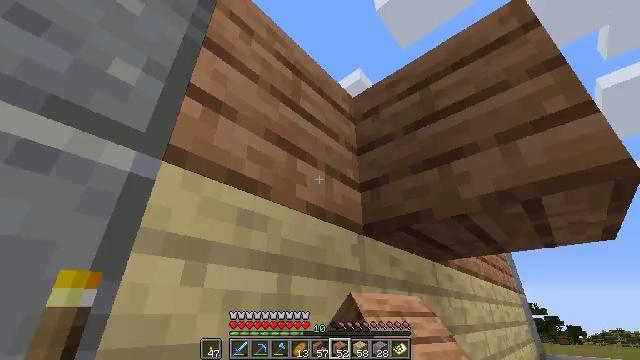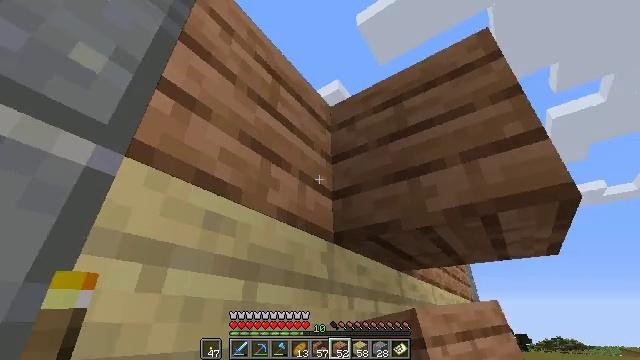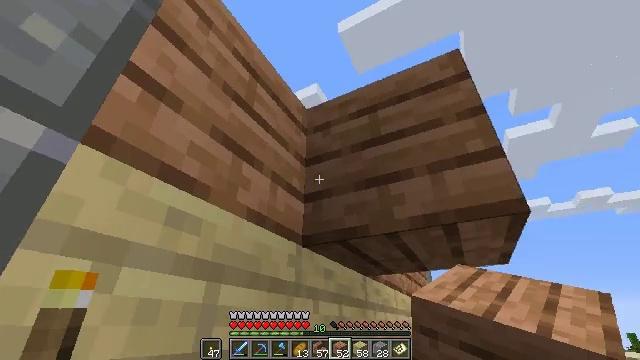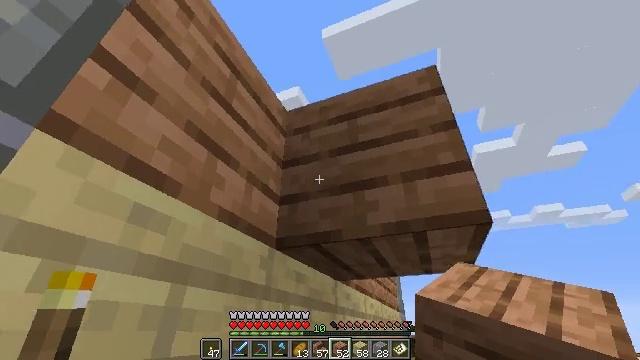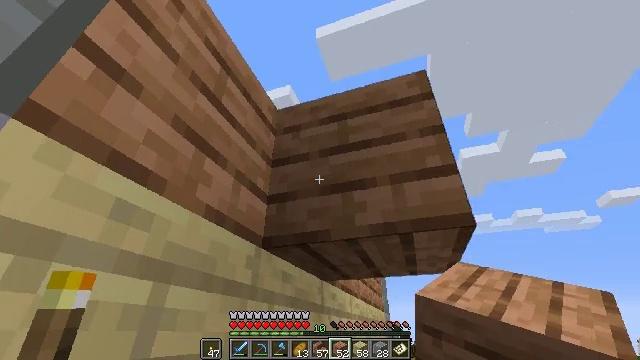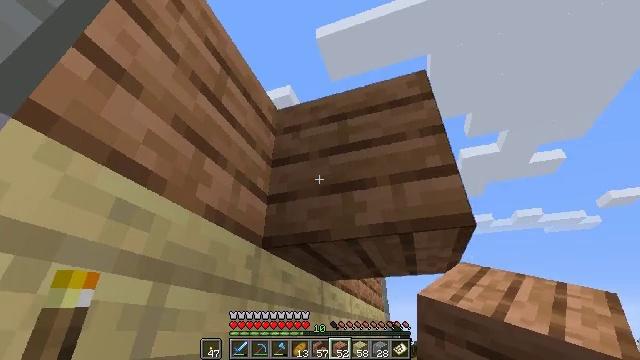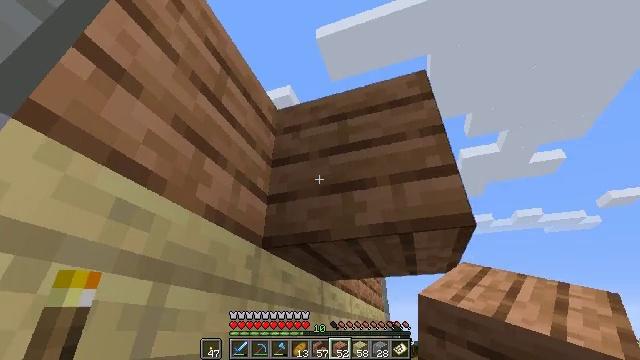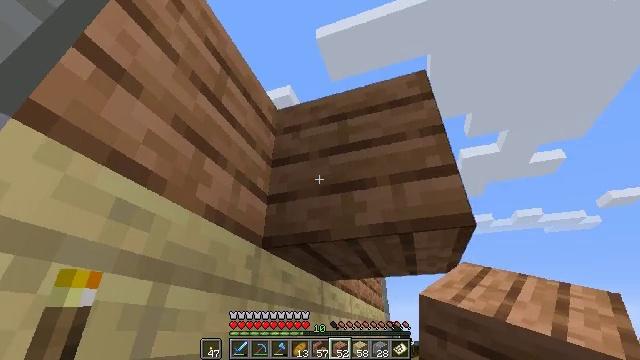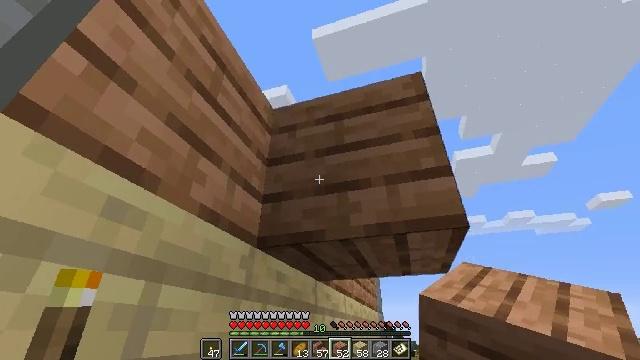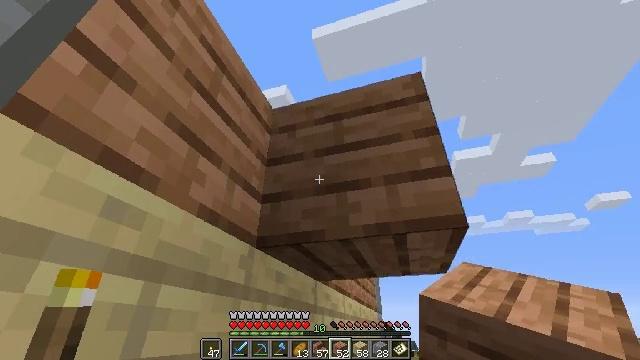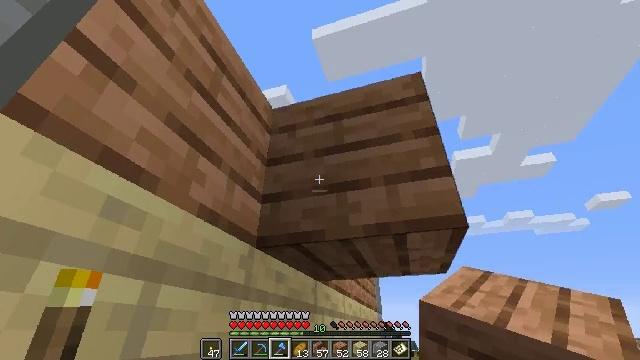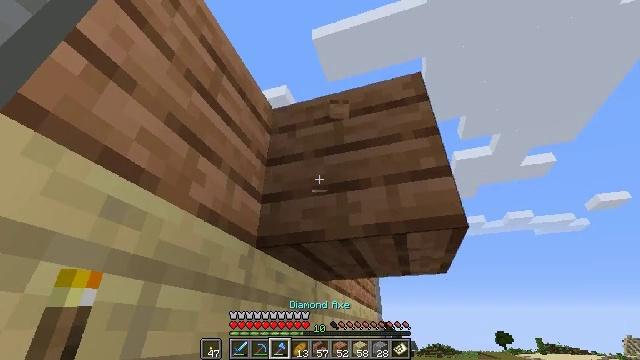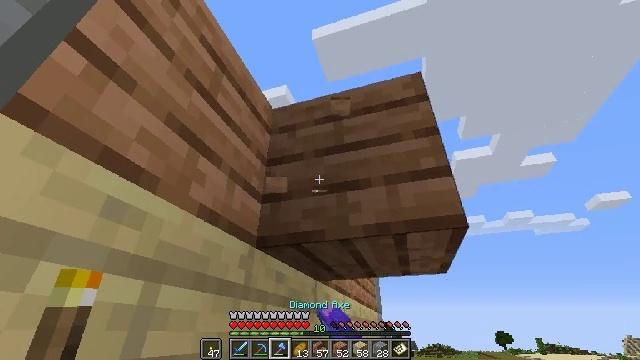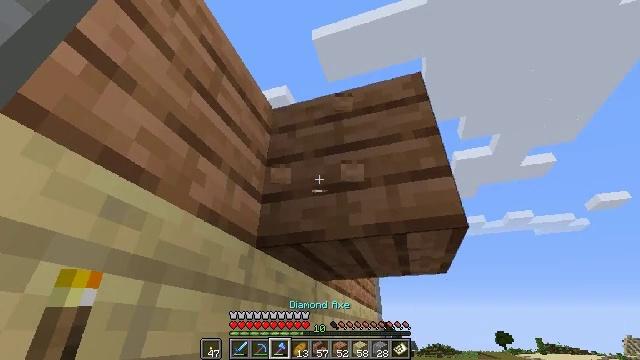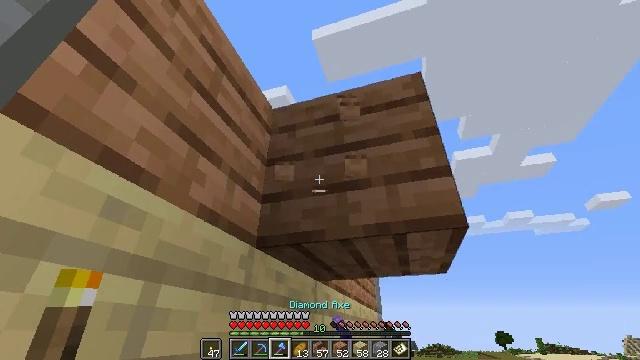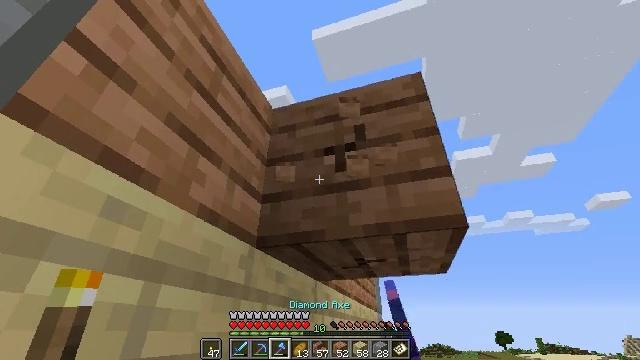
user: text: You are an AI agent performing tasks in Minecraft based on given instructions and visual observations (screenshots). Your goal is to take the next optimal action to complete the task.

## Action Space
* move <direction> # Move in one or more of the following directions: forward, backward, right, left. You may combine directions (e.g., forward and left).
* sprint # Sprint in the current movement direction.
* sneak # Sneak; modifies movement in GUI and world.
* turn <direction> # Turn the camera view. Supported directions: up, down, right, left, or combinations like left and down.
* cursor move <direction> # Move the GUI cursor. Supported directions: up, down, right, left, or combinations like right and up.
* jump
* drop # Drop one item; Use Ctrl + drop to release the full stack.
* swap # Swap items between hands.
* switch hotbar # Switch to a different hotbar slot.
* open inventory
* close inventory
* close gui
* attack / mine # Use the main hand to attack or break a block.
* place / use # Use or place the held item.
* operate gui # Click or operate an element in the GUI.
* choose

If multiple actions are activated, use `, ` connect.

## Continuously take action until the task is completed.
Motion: motion action
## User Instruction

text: Harvest jungle planks from a wall or floor.
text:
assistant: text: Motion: turn right and up
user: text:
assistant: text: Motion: turn right
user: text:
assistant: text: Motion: turn right
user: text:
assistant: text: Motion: turn right
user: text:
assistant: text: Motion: no_op
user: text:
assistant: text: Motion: no_op
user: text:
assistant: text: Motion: no_op
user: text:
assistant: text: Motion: turn right
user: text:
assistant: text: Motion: no_op
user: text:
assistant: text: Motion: switch to hotbar 3
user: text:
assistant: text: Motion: attack / mine, switch to hotbar 3
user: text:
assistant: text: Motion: attack / mine
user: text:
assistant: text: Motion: attack / mine
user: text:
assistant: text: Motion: attack / mine
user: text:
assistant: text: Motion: attack / mine
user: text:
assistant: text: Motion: attack / mine
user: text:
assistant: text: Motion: attack / mine
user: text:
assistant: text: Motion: attack / mine
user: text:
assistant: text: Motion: attack / mine
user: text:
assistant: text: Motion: attack / mine
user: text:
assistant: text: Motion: no_op
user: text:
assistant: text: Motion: move forward
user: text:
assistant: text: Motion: move forward
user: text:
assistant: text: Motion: no_op